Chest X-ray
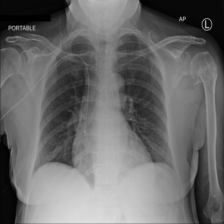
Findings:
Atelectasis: negative
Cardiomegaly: negative
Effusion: negative
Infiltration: negative
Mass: negative
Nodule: negative
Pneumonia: negative
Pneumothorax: negative
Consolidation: negative
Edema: negative
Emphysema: negative
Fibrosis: negative
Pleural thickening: negative
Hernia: negative